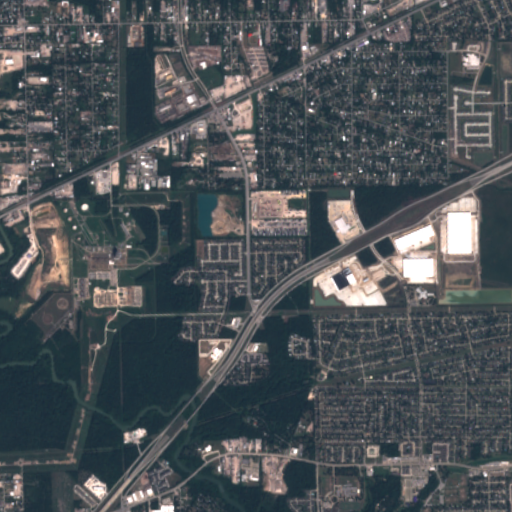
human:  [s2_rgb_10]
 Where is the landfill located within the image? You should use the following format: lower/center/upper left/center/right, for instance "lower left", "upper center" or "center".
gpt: The landfill is located in the center left of the image.
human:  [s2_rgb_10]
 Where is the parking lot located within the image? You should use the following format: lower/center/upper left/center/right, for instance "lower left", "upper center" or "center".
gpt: The parking lot is located in the lower right of the image.
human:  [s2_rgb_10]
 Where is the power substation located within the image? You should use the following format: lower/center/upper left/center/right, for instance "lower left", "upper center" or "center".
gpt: The power substation is located in the center left of the image.
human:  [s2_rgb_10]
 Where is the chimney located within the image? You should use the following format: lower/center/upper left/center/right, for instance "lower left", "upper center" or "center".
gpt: The chimney is located in the center left of the image.
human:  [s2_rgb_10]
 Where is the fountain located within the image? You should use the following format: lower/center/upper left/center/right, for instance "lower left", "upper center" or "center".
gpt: The fountain is located in the lower center of the image.
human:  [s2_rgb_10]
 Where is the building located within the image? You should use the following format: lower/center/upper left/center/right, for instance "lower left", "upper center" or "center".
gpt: There is no building in the image.